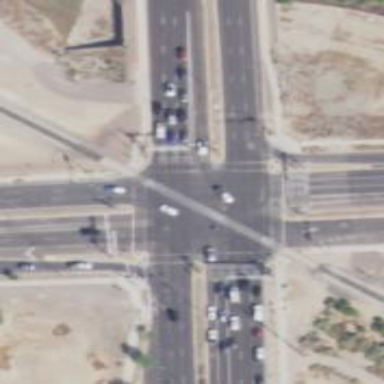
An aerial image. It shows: Crossing road.